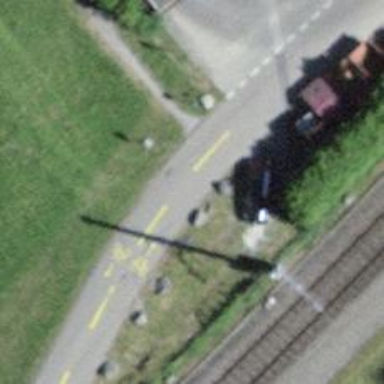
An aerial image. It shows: Paved cycleway.